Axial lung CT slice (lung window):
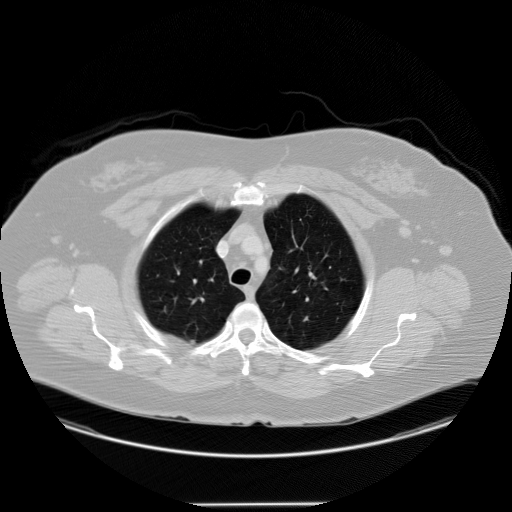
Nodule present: yes
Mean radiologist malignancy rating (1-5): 2